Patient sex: M
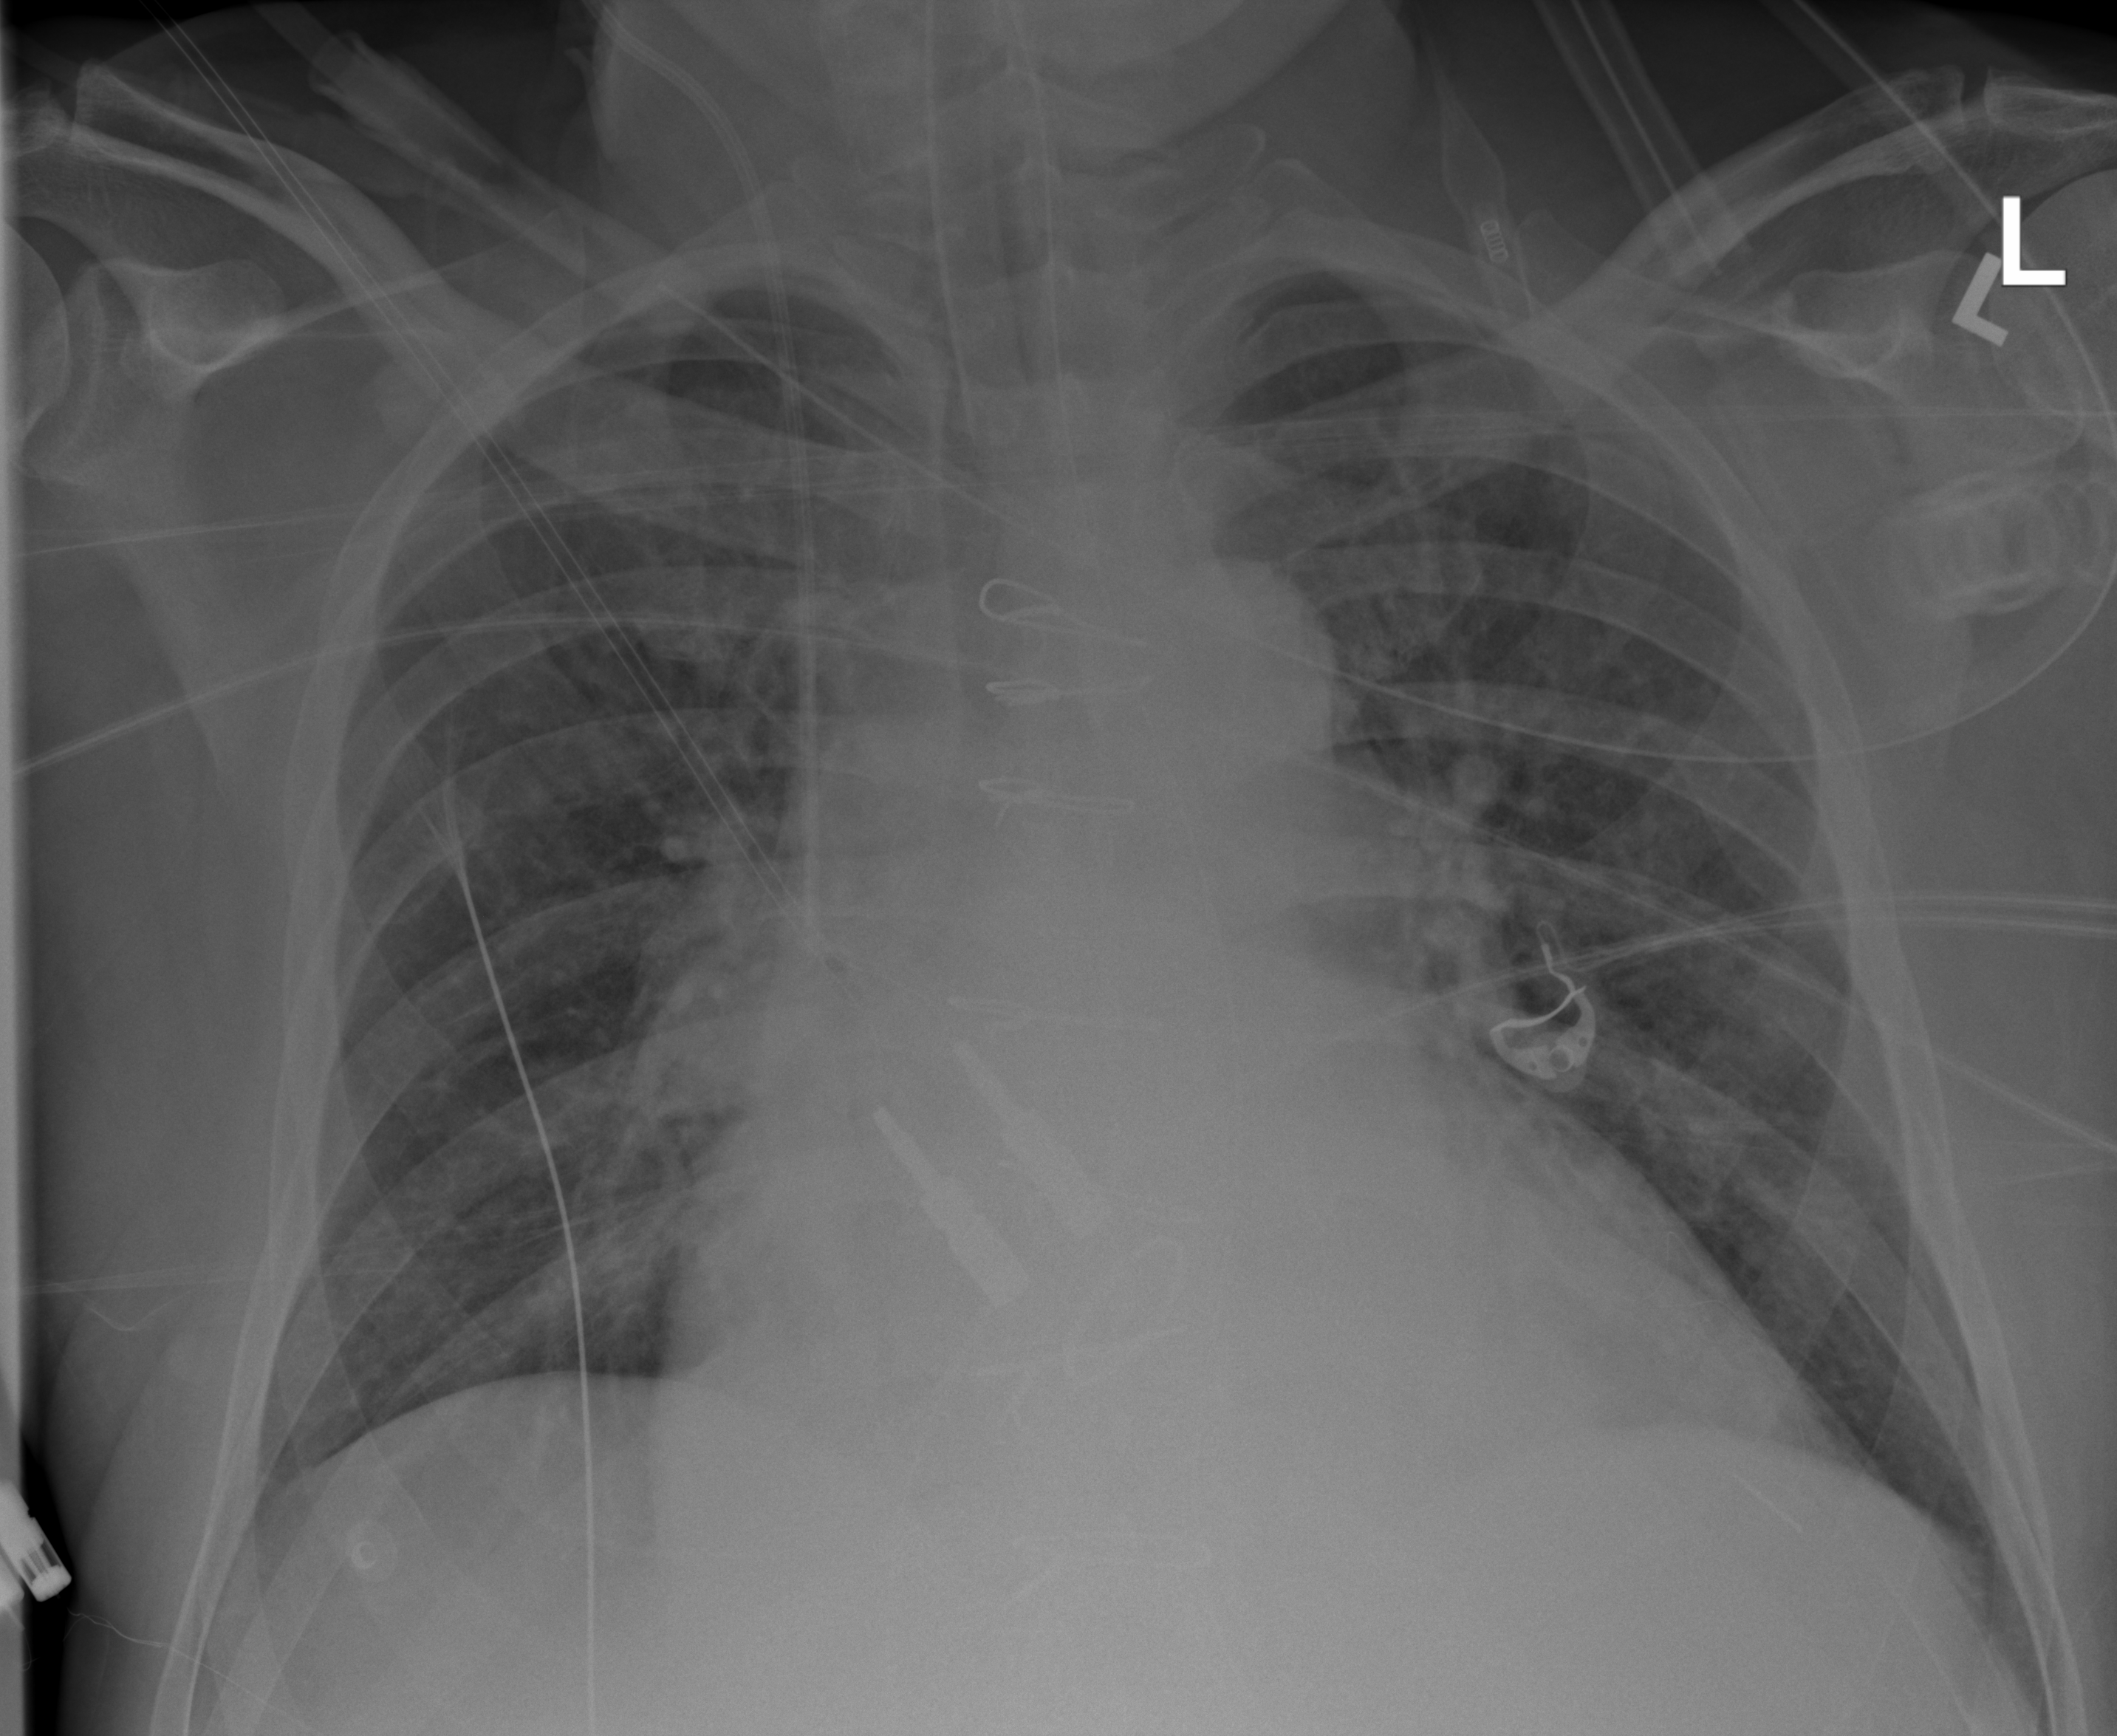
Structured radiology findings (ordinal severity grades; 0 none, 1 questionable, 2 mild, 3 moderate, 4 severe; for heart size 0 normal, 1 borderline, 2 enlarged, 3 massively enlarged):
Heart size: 2
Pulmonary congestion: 2
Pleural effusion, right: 0
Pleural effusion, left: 0
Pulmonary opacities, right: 0
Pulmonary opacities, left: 0
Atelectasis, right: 0
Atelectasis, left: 0